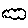
Label: cloud